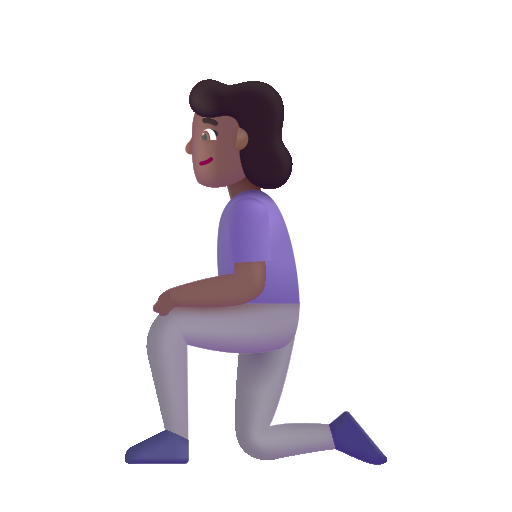
woman kneeling color  dark